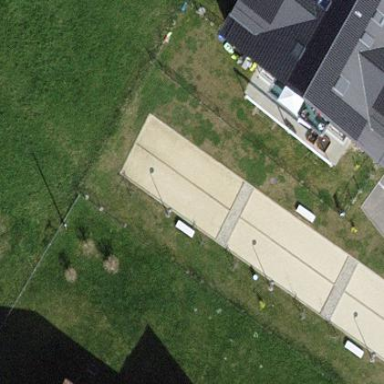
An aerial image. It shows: Pitch designated for boules game.